Interaction volume radius: 5 \u00c5
Interaction volume height: 15 \u00c5
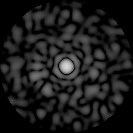
Disorder parameter: 0.8069